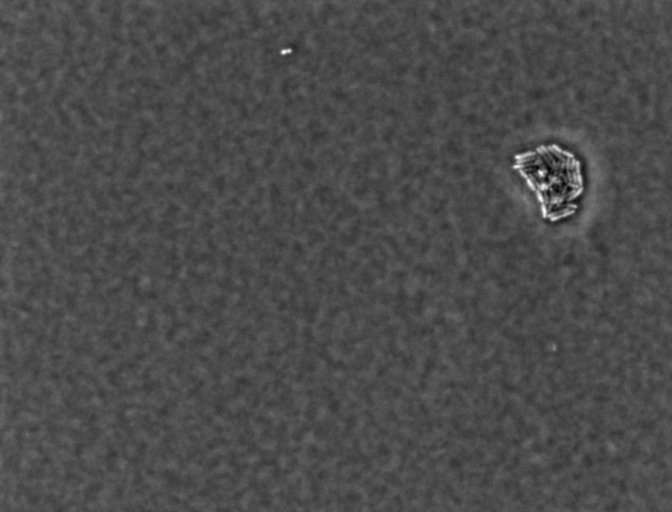
Salmonella enterica Enteritidis